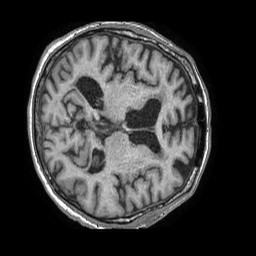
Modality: T1w
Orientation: axial
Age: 72
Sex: male
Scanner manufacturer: philips
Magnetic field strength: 1.5 T
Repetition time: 0.007676 s
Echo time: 0.003495 s